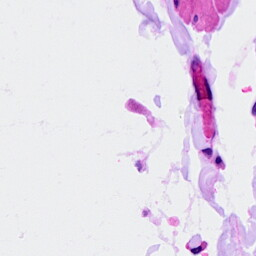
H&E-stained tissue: Breast